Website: lowes
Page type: review-order
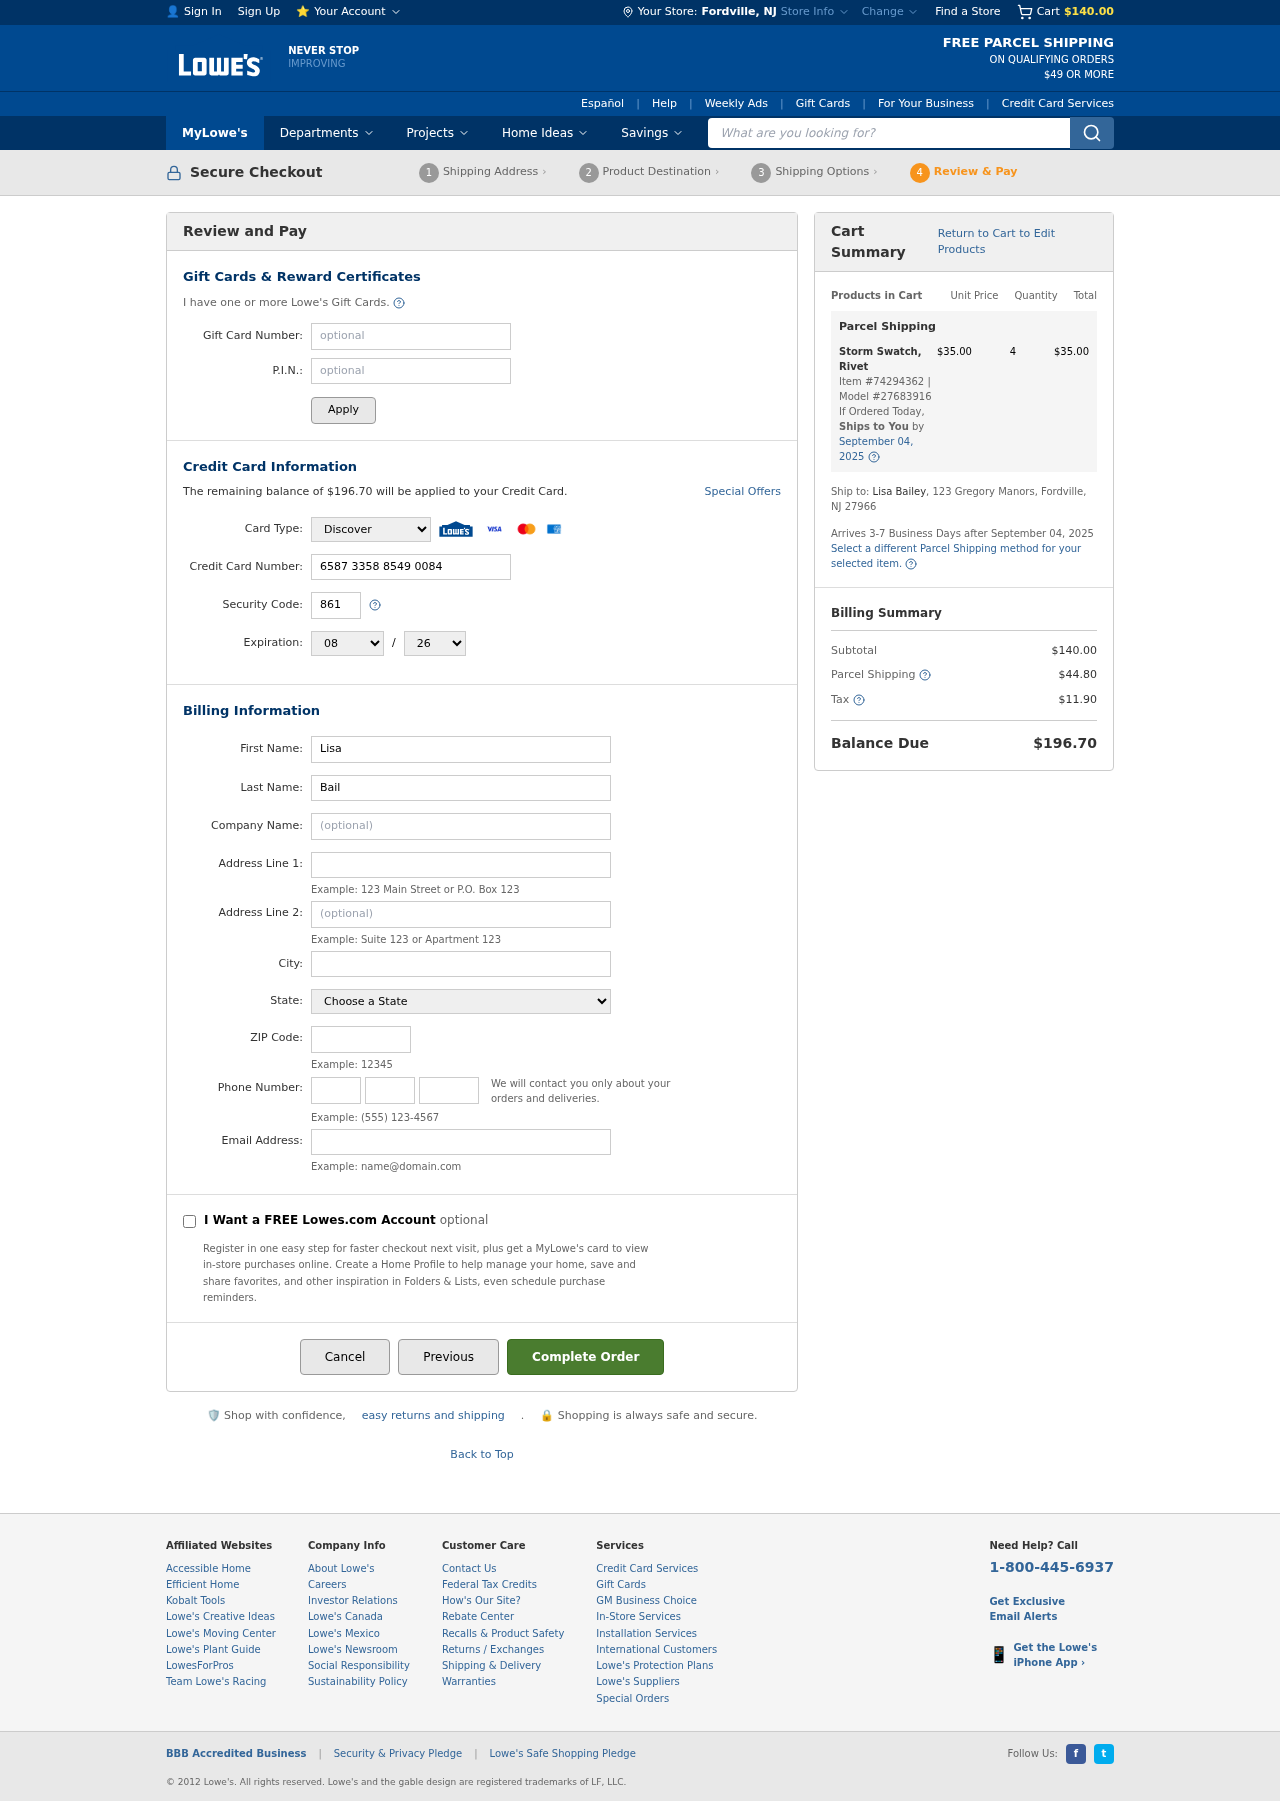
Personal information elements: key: PII_CARD_CVV
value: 861
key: PII_CARD_EXPIRY_MONTH
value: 08
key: PII_CARD_EXPIRY_YEAR
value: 26
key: PII_CARD_NUMBER
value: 6587 3358 8549 0084
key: PII_CARD_TYPE
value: Discover
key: PII_CITY
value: Fordville
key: PII_CITY_STATE
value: Fordville, NJ
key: PII_COMPANY
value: Harrell Group
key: PII_EMAIL
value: lisabailey@gmail.com
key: PII_FIRSTNAME
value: Lisa
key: PII_LASTNAME
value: Bailey
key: PII_PHONE_AREA
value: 674
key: PII_PHONE_PREFIX
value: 867
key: PII_PHONE_SUFFIX
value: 5341
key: PII_POSTCODE
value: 27966
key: PII_STATE
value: New Jersey
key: PII_STREET
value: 123 Gregory Manors
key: PII_STREET2
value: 123 Gregory Manors
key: PII_FULLNAME2
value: Lisa Bailey
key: PII_STATE_ABBR
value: NJ
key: PII_POSTCODE_FULL
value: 27966
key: PII_CITY_STATE_ZIP
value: Fordville, NJ 27966
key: PII_POSTCODE_NUMERIC
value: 27966
Product elements: key: PRODUCT1_NAME
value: Storm Swatch, Rivet
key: PRODUCT1_PRICE
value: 35
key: PRODUCT1_QUANTITY
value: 4
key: PRODUCT1_ITEM_NUMBER
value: Item #74294362
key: PRODUCT1_MODEL_NUMBER
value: Model #27683916
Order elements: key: ORDER_SUBTOTAL
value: $140.00
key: ORDER_BALANCE_DUE
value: $196.70
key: ORDER_SHIPPING_DATE
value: September 04, 2025
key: ORDER_ITEM_TOTAL
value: $35.00
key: ORDER_SHIPPING_DATE2
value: September 04, 2025
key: ORDER_SHIPPING_COST
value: $44.80
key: ORDER_TAX
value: $11.90
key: ORDER_TOTAL
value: $196.70
Search elements: key: HEADER_SEARCH
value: What are you looking for?